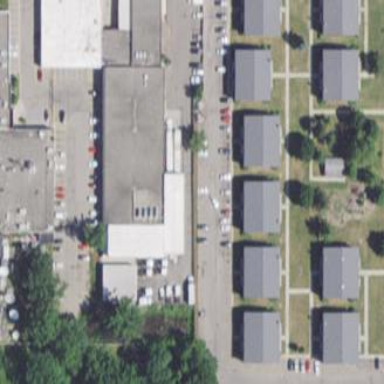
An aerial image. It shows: Building that serves as food bank.